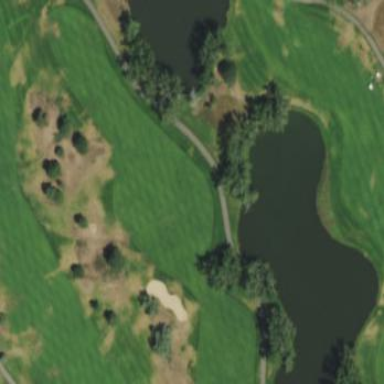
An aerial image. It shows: Well-maintained grassy area known as fairway on golf course.